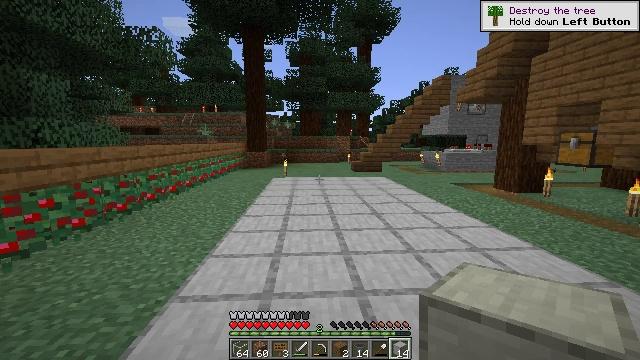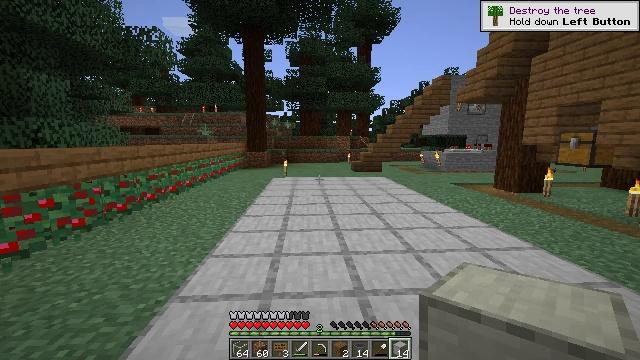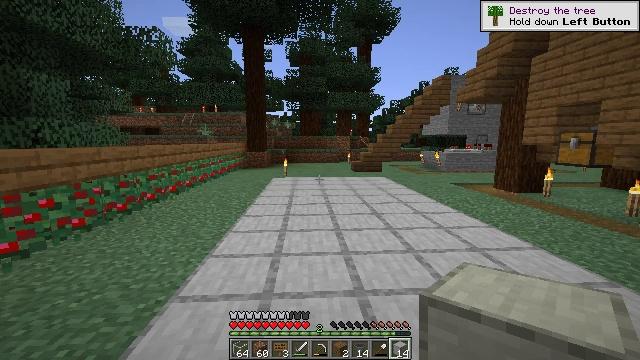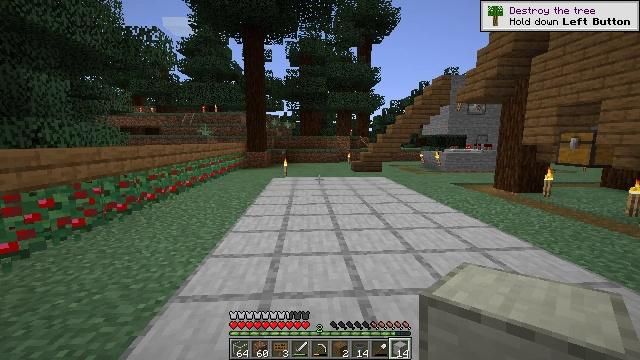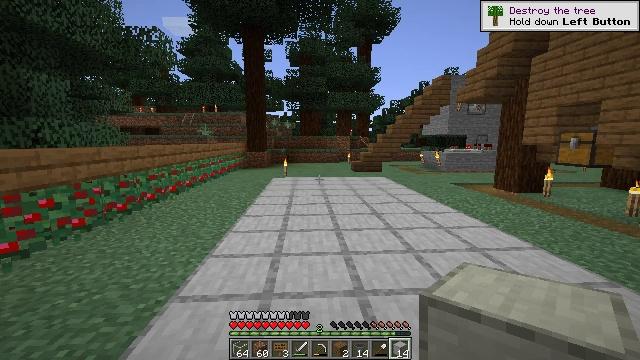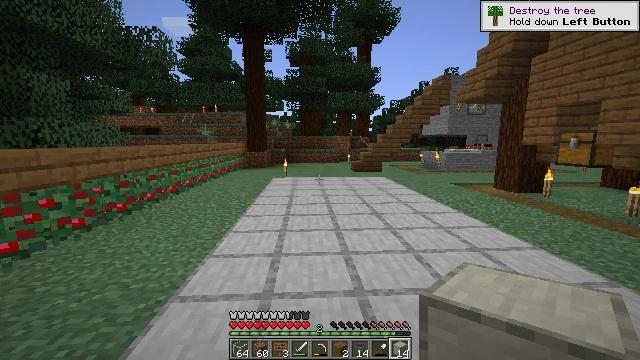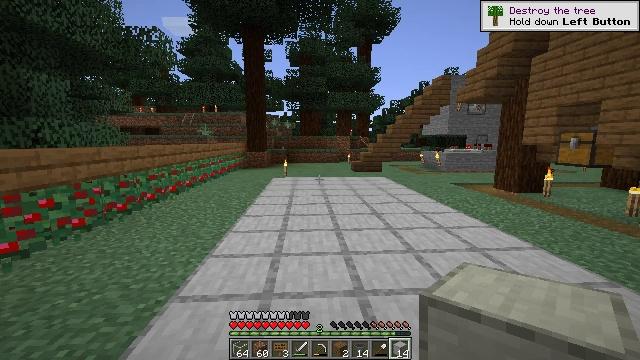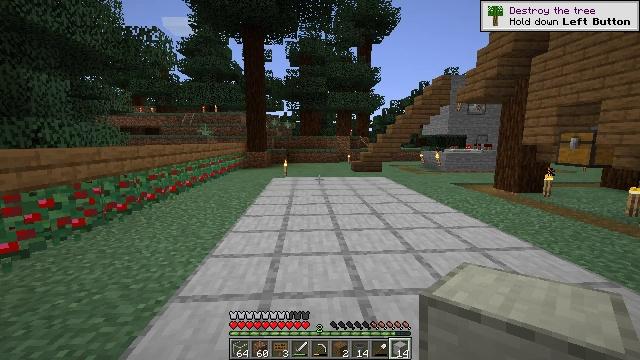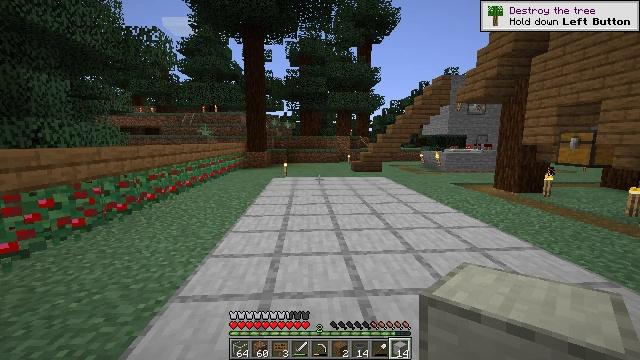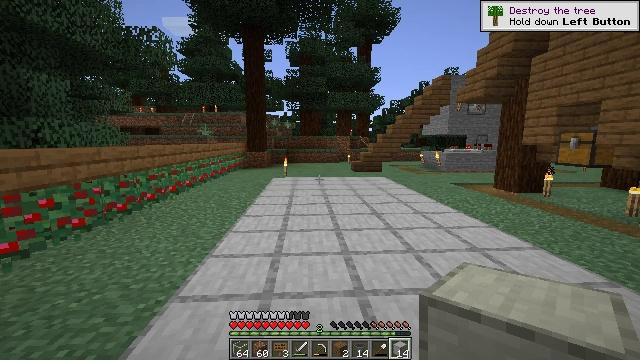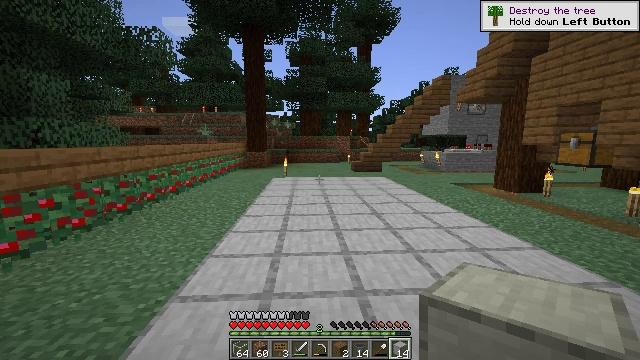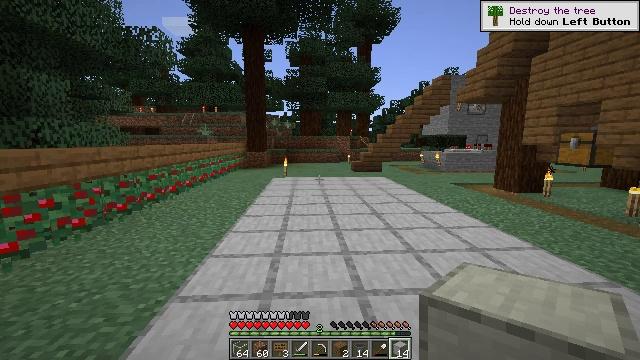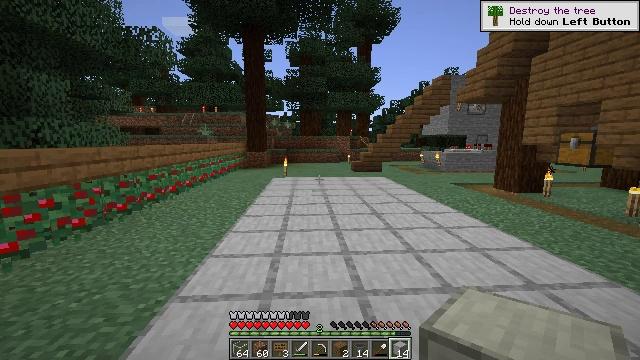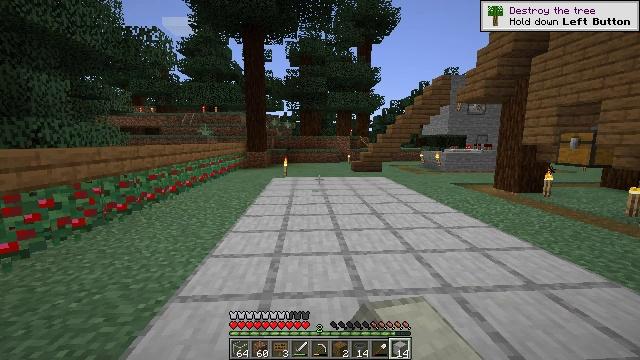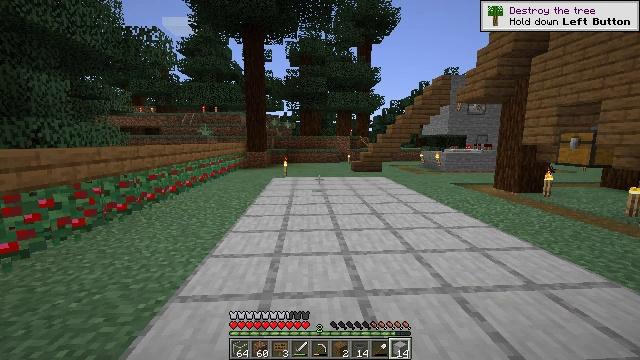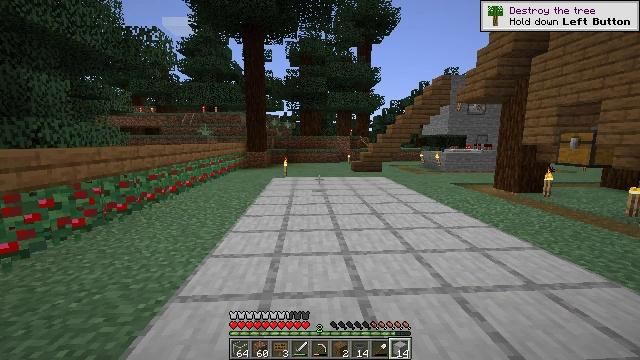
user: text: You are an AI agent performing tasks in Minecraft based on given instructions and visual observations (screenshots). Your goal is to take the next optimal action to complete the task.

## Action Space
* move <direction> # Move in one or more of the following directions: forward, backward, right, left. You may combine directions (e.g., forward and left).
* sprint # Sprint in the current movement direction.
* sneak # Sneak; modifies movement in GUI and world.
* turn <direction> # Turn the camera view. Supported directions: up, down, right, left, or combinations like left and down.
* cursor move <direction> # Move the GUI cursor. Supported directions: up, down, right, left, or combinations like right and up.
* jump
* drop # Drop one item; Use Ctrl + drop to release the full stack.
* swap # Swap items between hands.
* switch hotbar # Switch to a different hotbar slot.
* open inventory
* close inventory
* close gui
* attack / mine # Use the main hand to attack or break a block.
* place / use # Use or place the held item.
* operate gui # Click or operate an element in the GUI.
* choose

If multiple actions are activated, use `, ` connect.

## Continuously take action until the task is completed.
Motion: motion action
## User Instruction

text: Break the smooth stone to collect it.
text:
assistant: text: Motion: no_op
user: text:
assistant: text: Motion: no_op
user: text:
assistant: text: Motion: no_op
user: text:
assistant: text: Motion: no_op
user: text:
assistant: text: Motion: no_op
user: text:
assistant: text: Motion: no_op
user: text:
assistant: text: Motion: no_op
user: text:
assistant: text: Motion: no_op
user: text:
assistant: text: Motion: no_op
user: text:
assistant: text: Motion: no_op
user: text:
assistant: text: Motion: no_op
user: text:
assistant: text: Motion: attack / mine
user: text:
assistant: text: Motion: attack / mine
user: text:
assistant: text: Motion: attack / mine
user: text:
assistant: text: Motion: no_op
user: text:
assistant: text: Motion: no_op
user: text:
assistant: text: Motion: no_op
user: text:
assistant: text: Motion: no_op
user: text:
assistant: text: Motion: no_op
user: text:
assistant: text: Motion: no_op
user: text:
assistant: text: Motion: no_op
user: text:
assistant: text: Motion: no_op
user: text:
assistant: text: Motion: no_op
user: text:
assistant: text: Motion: no_op
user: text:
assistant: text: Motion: no_op
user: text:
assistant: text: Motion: no_op
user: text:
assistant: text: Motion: no_op
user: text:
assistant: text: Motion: no_op
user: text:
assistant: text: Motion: no_op
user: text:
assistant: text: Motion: no_op